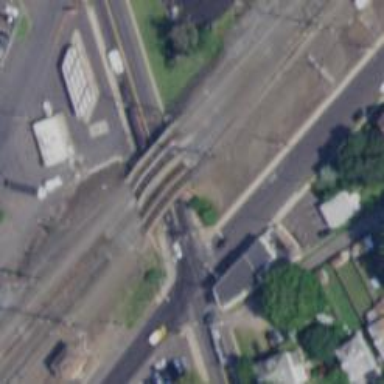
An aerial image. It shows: Bridge over electrified railway with contact lines.